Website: home-depot
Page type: billing-address
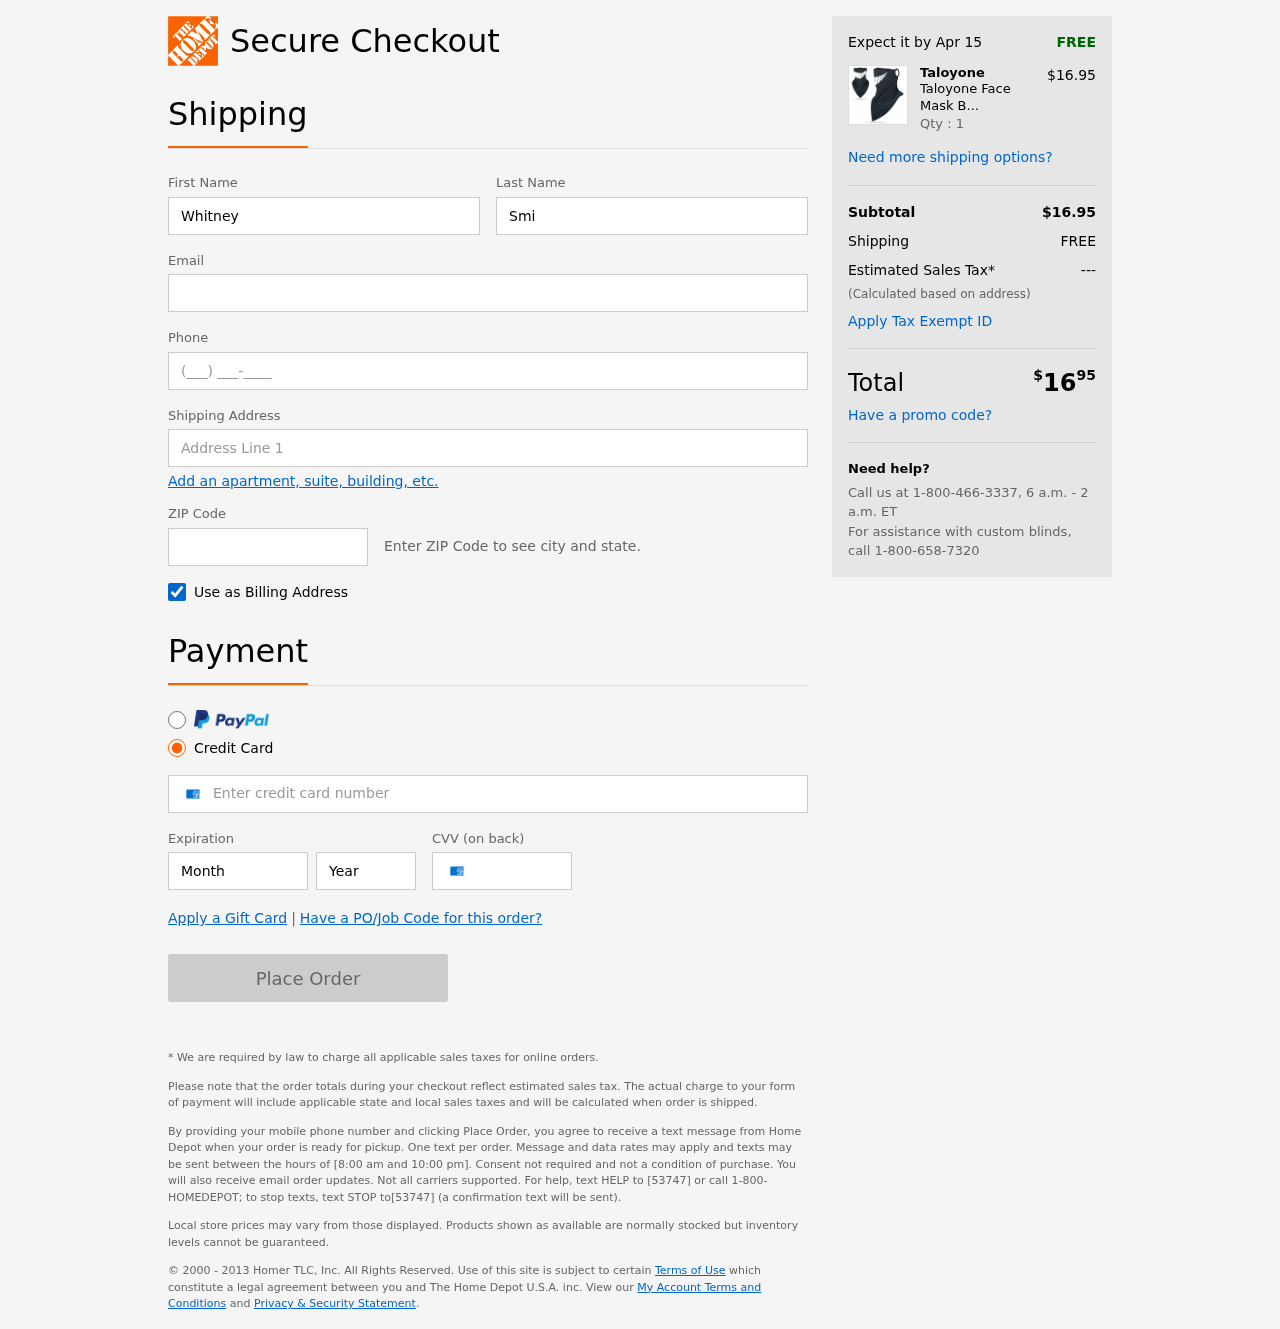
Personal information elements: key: PII_FIRSTNAME
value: Whitney
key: PII_LASTNAME
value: Smith
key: PII_EMAIL
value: whitneysmith@yahoo.com
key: PII_PHONE
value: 7749731086
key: PII_STREET
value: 598 Lin Drives Suite 720
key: PII_POSTCODE
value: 69269
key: PII_CARD_NUMBER
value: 3424 4637 1756 539
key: PII_CARD_EXPIRY_MONTH
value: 09
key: PII_CARD_CVV
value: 1651
Product elements: key: PRODUCT1_BRAND
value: Taloyone
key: PRODUCT1_NAME
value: Taloyone Face Mask Bandanas Neck Gaiter Ear Loops Face Balaclava Non Slip Light Cool Breathable Band
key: PRODUCT1_PRICE
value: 16.95
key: PRODUCT1_QUANTITY
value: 1
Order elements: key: ORDER_DELIVERY_DATE
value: Apr 15
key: ORDER_SUBTOTAL
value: $16.95
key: ORDER_SHIPPING_COST
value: FREE
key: ORDER_TAX
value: ---
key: ORDER_TOTAL2
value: $1695